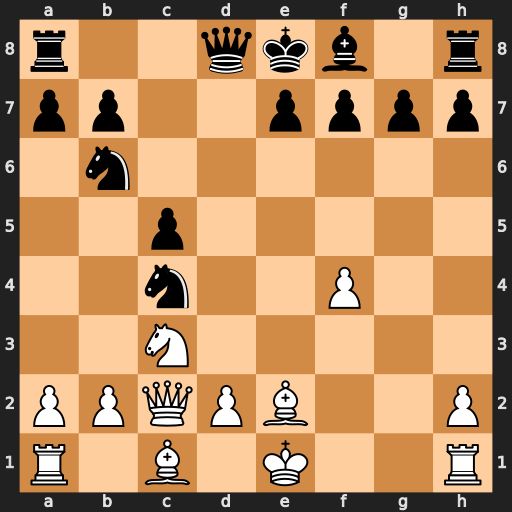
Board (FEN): r2qkb1r/pp2pppp/1n6/2p5/2n2P2/2N5/PPQPB2P/R1B1K2R
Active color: w
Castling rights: KQkq
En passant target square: -
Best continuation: Bxc4 Nxc4 Qa4+ Qd7 Qxc4